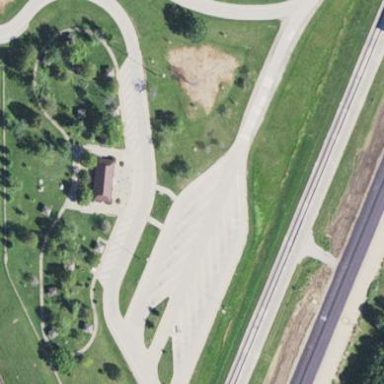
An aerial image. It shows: Rest area on the road with picnic tables.